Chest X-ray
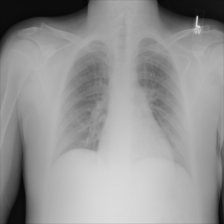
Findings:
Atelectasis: negative
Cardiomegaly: negative
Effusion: negative
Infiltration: negative
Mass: negative
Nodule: negative
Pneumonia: negative
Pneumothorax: negative
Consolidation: negative
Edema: negative
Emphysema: negative
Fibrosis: negative
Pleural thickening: negative
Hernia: negative